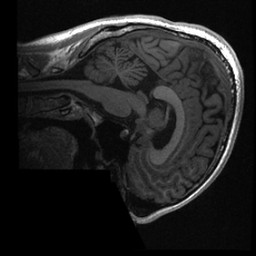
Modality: T1w
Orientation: sagittal
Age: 24
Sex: male